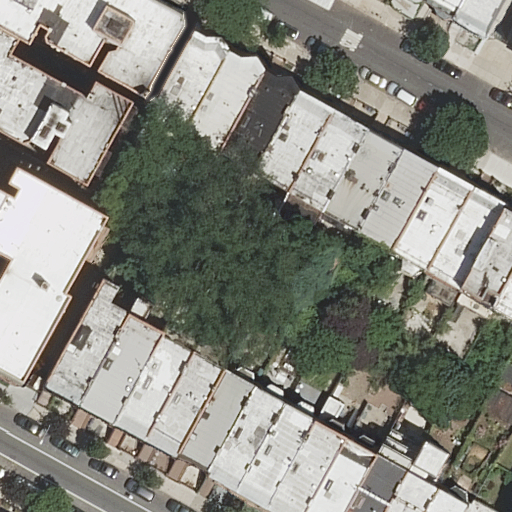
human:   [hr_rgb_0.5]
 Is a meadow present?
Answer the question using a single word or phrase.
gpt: no

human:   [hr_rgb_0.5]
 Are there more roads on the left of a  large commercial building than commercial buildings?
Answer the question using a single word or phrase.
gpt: no

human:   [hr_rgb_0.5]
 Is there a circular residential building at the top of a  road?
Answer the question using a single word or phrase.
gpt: no

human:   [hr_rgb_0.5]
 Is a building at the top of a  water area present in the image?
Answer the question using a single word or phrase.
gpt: no

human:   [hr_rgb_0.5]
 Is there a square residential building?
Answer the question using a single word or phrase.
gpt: no

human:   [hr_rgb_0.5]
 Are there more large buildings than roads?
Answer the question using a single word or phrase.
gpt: no

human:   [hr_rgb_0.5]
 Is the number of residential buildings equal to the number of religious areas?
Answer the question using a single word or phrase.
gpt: no

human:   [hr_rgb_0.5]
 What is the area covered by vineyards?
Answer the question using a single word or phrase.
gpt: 0m2

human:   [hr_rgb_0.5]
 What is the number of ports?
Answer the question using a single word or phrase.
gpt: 0

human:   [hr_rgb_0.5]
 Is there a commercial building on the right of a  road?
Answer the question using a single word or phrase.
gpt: no

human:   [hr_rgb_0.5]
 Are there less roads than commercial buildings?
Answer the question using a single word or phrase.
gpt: no

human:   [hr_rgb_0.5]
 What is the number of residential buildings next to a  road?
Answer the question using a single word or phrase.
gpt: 30

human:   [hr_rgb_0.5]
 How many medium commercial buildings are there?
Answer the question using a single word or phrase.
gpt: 0

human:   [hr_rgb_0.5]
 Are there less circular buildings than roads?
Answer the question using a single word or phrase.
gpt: yes

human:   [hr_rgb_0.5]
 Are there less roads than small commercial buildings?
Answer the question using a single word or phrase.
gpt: no

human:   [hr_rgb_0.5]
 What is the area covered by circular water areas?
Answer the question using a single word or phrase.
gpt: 0m2

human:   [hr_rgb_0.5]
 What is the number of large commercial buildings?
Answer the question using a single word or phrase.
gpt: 0

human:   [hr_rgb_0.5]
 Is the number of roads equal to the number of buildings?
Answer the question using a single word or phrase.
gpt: no

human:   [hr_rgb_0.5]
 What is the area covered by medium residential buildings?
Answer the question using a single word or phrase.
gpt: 3308m2

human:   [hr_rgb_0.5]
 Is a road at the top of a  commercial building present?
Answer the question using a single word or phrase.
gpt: no

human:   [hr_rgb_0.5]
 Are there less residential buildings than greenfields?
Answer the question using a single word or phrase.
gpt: no

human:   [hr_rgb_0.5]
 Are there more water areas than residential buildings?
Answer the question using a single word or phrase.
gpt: no

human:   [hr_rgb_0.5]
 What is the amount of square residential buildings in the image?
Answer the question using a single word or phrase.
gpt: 0

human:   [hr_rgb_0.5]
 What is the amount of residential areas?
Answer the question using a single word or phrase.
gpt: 0

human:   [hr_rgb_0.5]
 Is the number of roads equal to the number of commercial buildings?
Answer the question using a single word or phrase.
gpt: no

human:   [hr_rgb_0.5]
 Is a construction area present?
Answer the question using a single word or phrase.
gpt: no

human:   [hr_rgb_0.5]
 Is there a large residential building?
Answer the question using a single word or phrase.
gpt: yes

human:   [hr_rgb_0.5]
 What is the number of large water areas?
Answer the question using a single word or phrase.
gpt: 0

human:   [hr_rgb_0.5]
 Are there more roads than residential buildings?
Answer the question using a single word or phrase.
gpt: no

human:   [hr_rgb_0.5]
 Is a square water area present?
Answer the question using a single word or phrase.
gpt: no

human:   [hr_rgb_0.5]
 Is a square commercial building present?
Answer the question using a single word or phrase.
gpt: no

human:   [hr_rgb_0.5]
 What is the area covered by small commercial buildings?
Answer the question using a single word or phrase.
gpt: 0m2

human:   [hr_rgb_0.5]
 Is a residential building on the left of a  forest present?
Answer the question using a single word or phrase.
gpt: no

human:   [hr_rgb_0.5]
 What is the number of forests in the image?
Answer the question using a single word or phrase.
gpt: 0

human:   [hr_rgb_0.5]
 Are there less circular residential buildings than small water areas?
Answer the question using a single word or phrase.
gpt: no

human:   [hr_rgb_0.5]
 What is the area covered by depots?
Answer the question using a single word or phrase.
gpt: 0m2